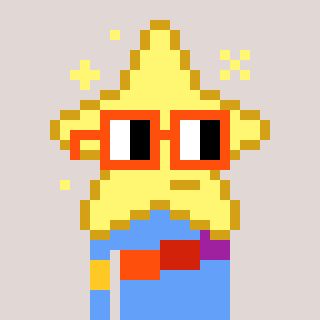
a pixel art character with square orange glasses, a star-shaped head and a blue-colored body on a warm background